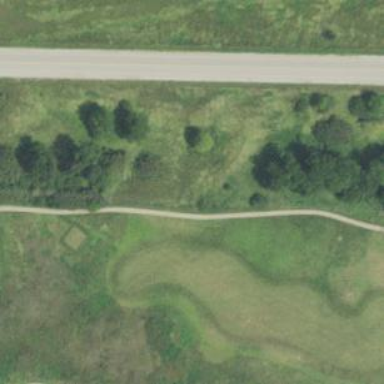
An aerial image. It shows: Area with grass used as rough in golf course.